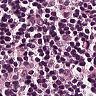
Metastatic tissue present: yes